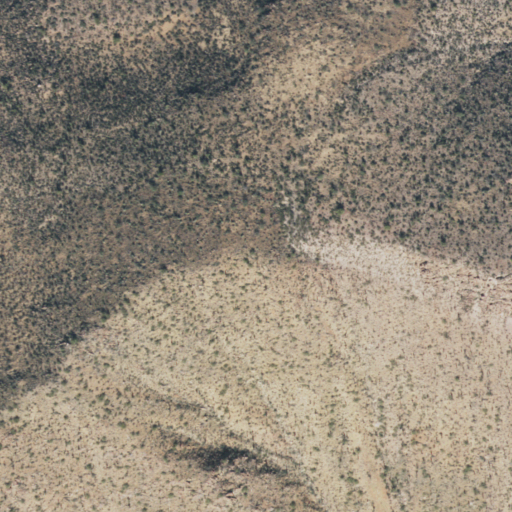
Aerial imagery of mountain in Arizona named McGee Mountain containing shrub and grassland